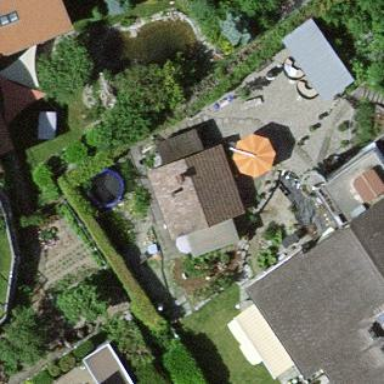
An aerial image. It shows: Shed.